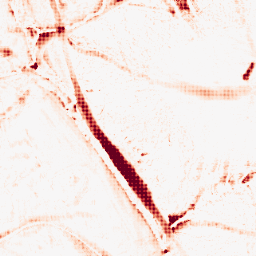
Category: morphological
Decomposition family: morphological_ellipse
Decomposition parameters: operation: opening
width: 20
height: 20
Upsampling method: sinc_hamming
Upsampling parameters: scale: 8
kernel_size: 8
Upsampling scale: 8